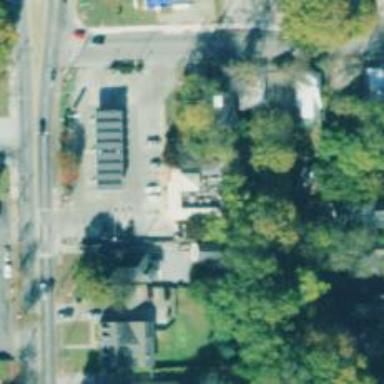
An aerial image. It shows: Convenience shop.